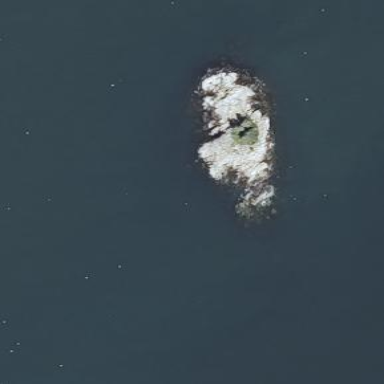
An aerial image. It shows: Island with natural coastline.